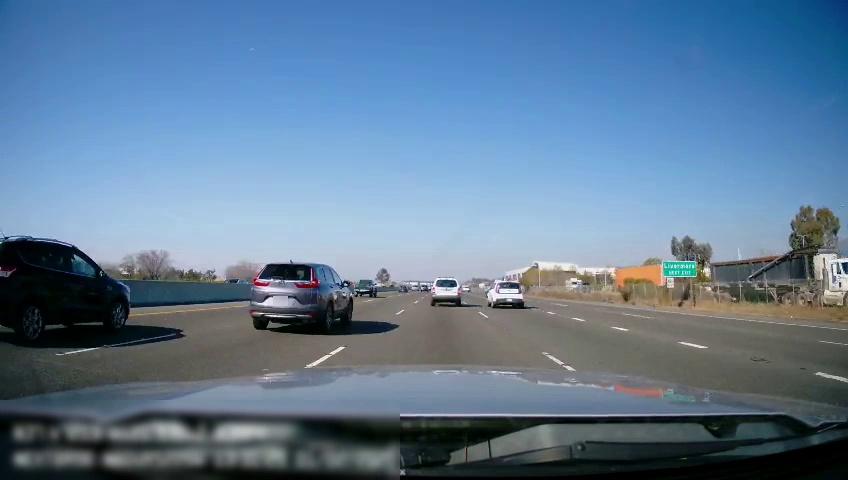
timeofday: Day
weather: Sunny
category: Drivable Space
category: Vehicles | Car
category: Vehicles | Truck
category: Vehicles | Truck
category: Vehicles | Van
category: Vehicles | SUV
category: Vehicles | SUV
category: Vehicles | Car
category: Vehicles | Car
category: Vehicles | Truck
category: Vehicles | SUV
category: Vehicles | SUV
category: Vehicles | SUV
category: Lanes | Current Lane
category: Lanes | Current Lane
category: Lanes | Alternate Lane
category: Lanes | Alternate Lane
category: Lanes | Alternate Lane
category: Lanes | Alternate Lane
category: Lanes | Alternate Lane
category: Traffic | Signs